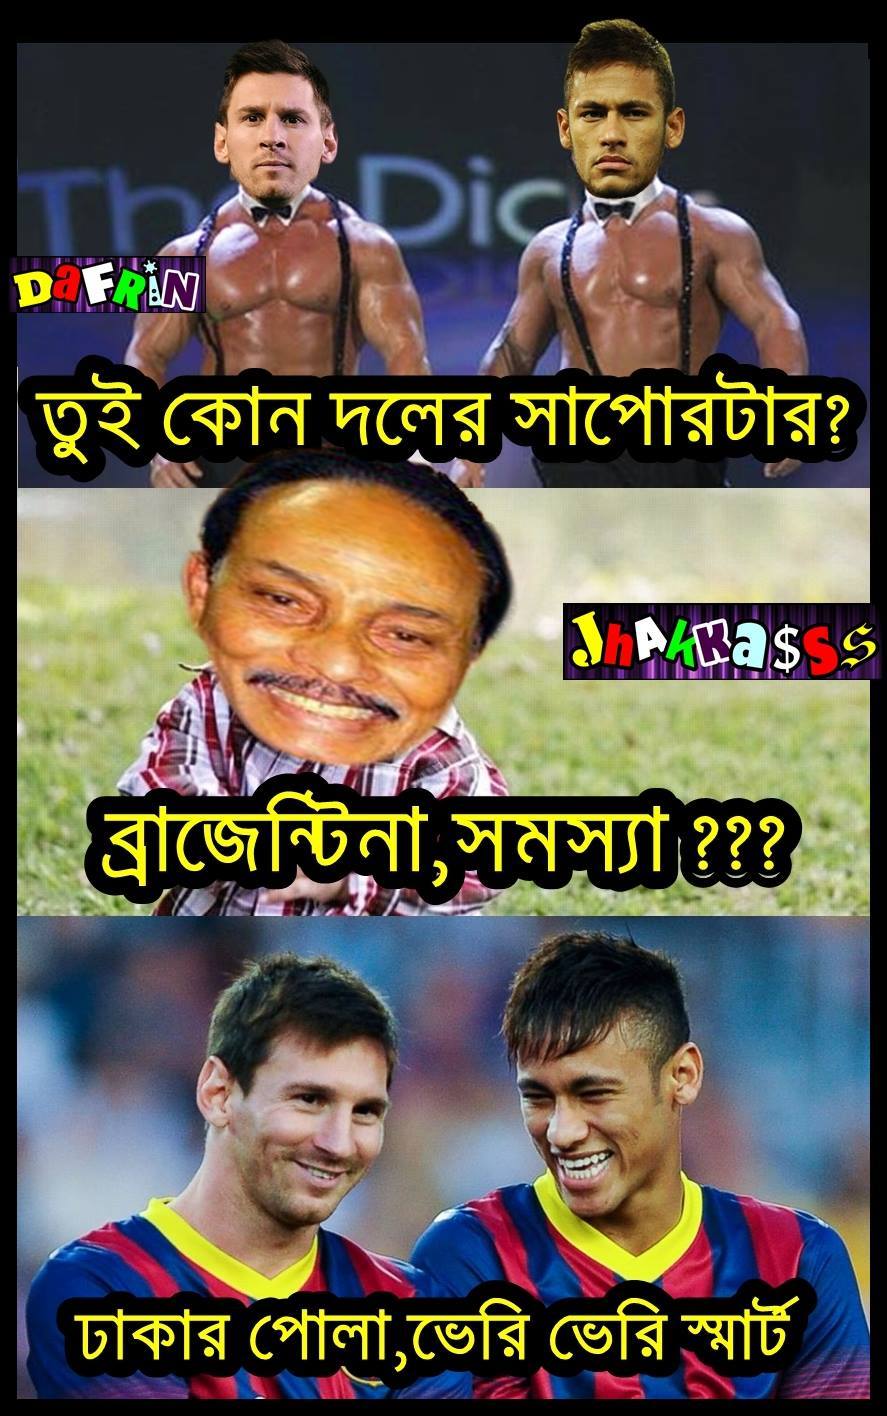
Caption: তুই কোন দলের সাপোরটার? ব্রাজেন্টিনা,সমস্যা??? ঢাকার পোলা,ভেরি ভেরি স্মার্ট
Label: hate